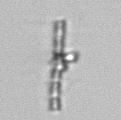
Label: Chaetoceros